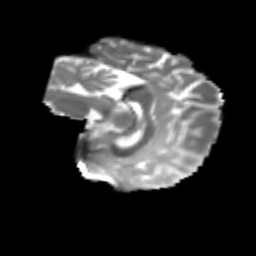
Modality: T2w
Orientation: sagittal
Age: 21
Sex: female
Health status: healthy